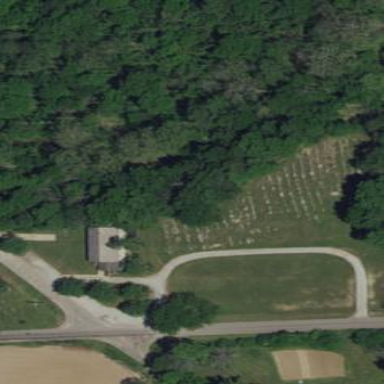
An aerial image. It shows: Graveyard.